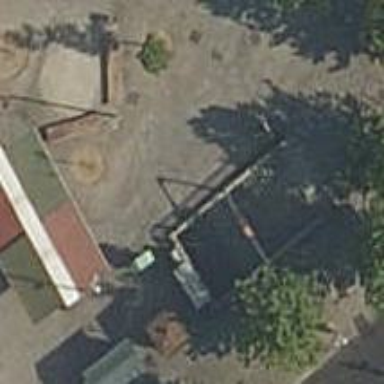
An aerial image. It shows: Subway entrance.